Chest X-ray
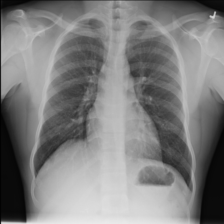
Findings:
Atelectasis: negative
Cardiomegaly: negative
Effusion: negative
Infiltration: negative
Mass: negative
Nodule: negative
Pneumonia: negative
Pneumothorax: negative
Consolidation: negative
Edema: negative
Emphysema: negative
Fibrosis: negative
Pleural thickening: negative
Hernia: negative